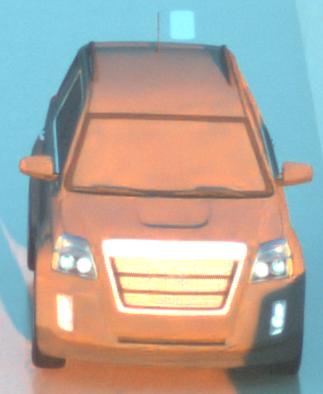
Make: GMC
Model: Terrain
Detailed model: Gen. 1
Model produced from: 2009
Model produced until: 2017
Doors: 5
Color: gray
Road condition: wet road
Daytime: sunrise or sunset
Contrast: medium contrast